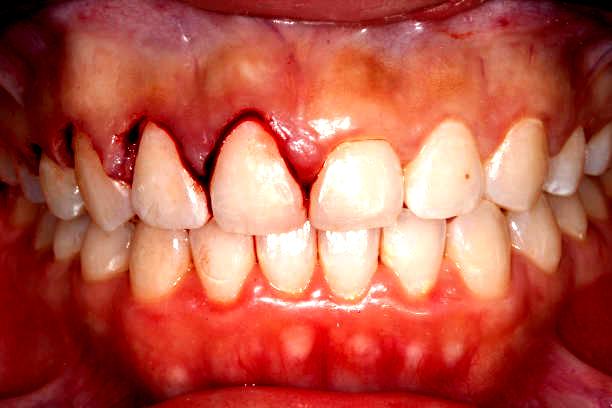
Condition: Gingivitis